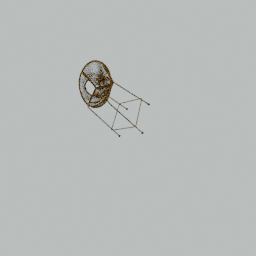
Label: furniture